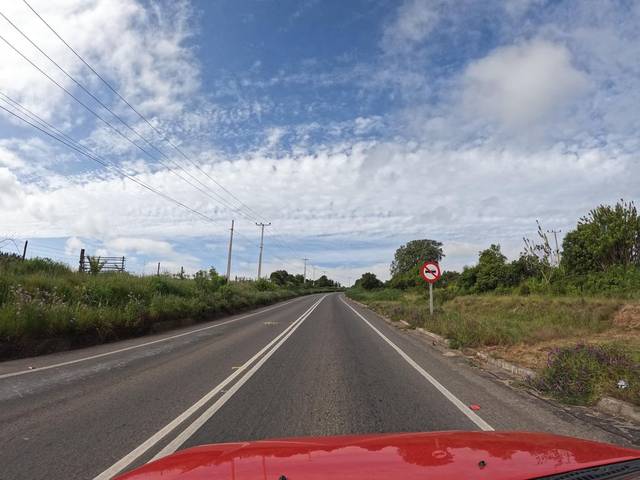
Region: Chile
Coordinates: -34.363, -71.951